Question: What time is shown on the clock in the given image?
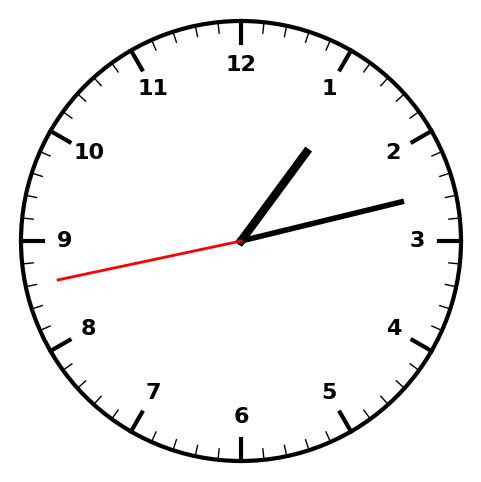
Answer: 01:12:43